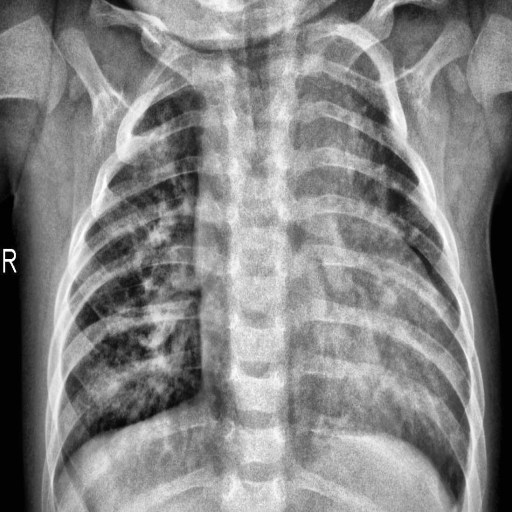
Finding: PNEUMONIA